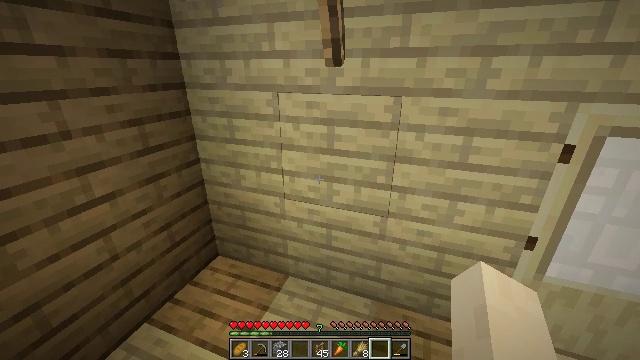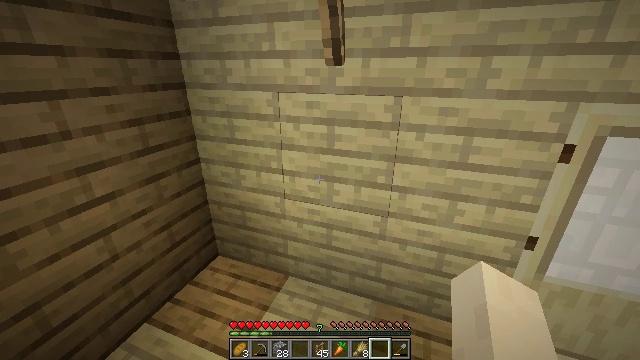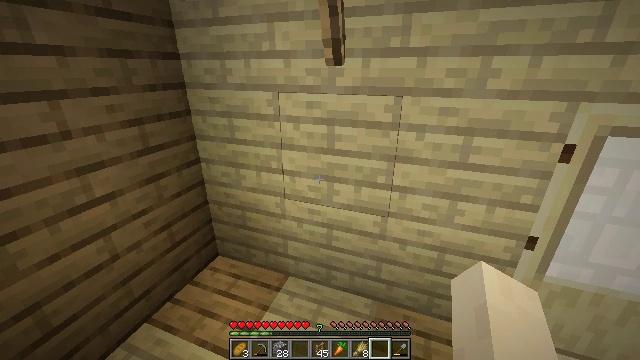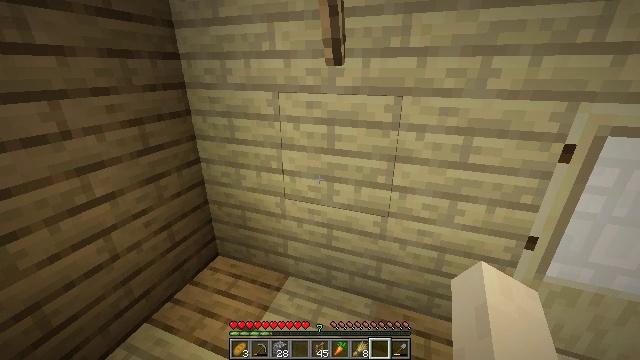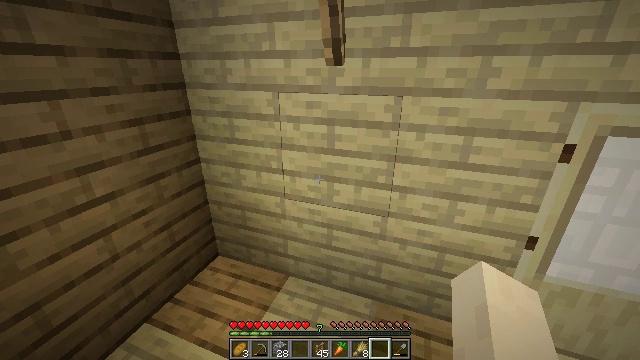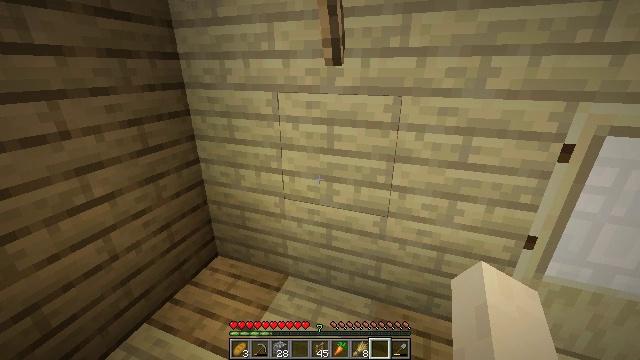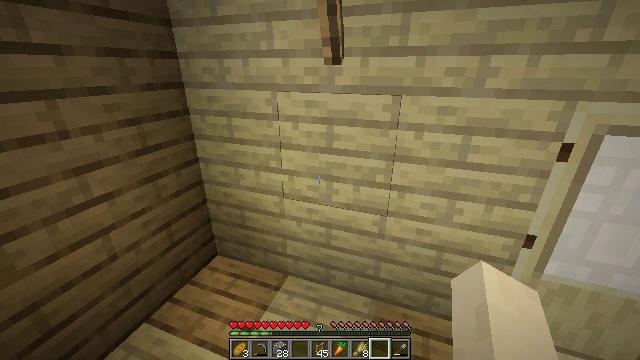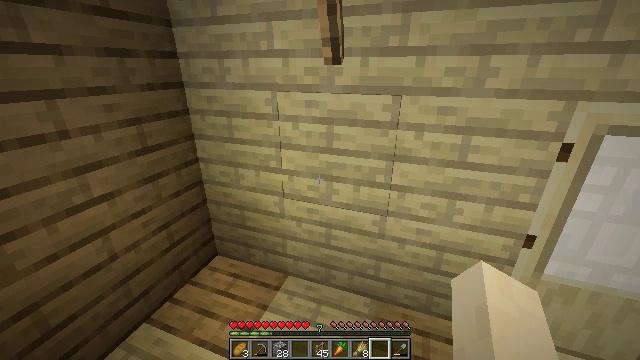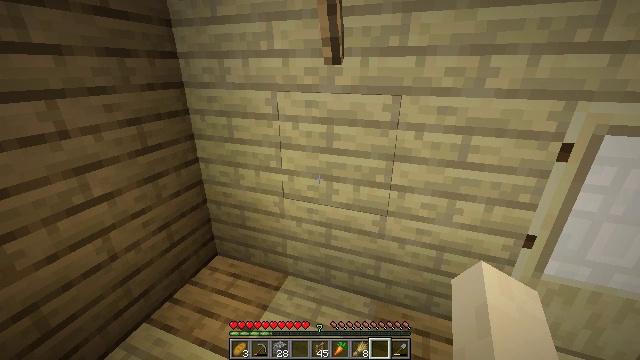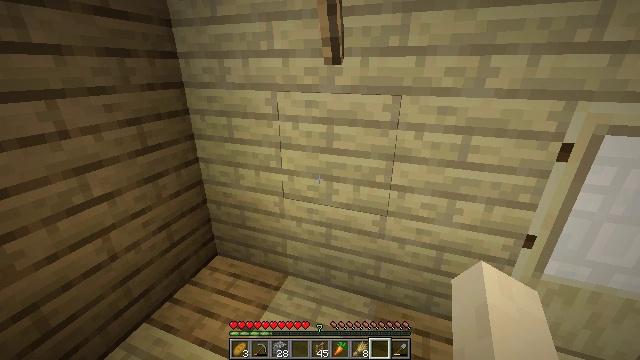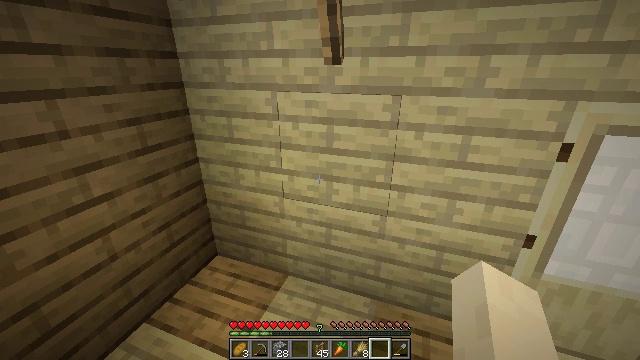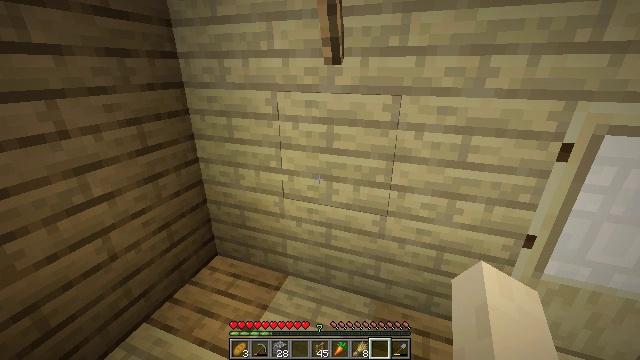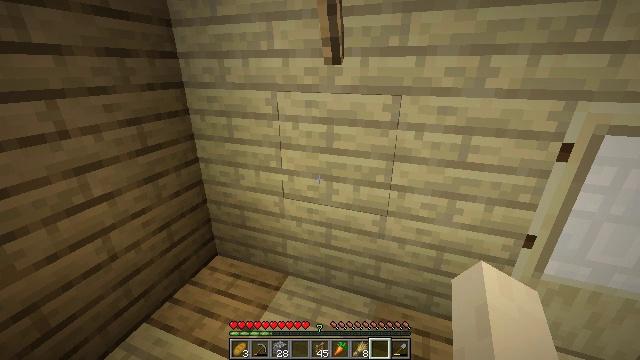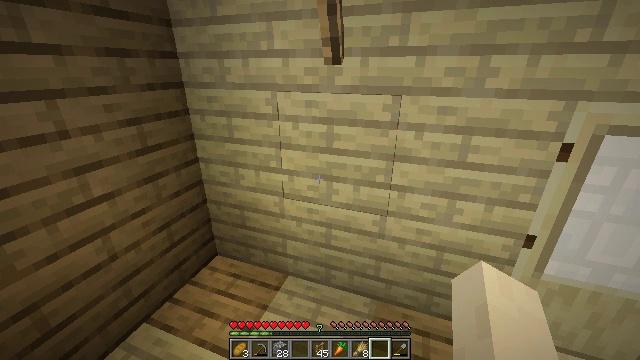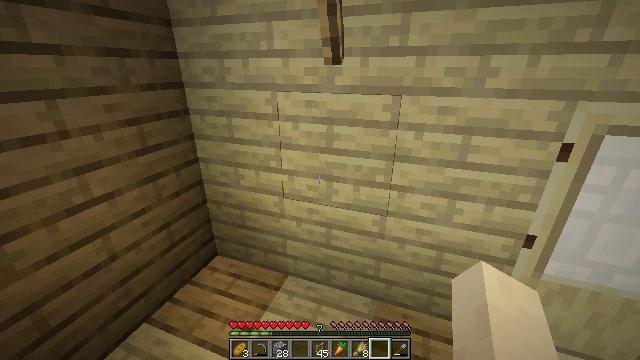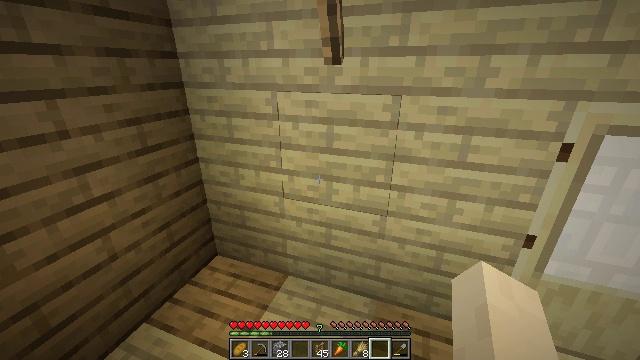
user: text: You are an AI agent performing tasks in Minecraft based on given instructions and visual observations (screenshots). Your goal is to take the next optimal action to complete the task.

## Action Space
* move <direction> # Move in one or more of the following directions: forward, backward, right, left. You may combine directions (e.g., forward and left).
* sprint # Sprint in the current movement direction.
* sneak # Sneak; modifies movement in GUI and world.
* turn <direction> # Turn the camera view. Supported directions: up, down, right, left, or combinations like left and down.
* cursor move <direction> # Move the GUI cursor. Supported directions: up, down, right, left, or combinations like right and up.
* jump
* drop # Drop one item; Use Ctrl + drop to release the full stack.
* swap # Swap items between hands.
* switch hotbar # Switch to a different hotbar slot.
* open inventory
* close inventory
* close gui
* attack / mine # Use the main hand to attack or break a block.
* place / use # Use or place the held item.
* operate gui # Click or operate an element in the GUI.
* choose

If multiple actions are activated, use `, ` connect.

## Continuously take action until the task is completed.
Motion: motion action
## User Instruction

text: Gather some birch planks.
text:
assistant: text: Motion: no_op
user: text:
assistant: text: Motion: no_op
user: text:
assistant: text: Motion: no_op
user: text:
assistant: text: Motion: no_op
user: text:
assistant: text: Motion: no_op
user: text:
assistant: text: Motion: no_op
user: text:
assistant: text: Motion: no_op
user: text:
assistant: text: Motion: no_op
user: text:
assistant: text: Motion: no_op
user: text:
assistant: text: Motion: no_op
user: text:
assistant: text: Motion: no_op
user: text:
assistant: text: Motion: no_op
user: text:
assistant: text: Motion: no_op
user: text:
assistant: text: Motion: no_op
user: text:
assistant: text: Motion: no_op
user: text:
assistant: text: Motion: no_op
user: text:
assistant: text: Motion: no_op
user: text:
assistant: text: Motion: no_op
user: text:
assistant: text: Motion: no_op
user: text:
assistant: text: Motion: no_op
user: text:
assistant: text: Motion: no_op
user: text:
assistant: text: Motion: no_op
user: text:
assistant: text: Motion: move forward
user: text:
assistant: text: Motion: move forward
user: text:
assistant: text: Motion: move forward
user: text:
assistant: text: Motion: no_op
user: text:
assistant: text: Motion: no_op
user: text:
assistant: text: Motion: no_op
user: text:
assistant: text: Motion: no_op
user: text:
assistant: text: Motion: no_op